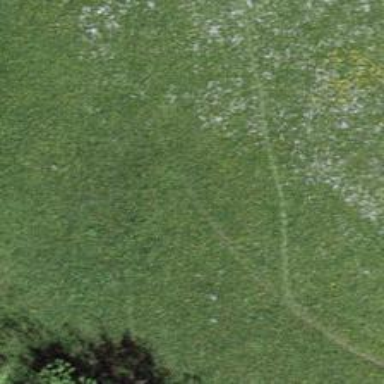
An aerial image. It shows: Grass track with grade5 track type.